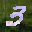
Label: 3